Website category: sports
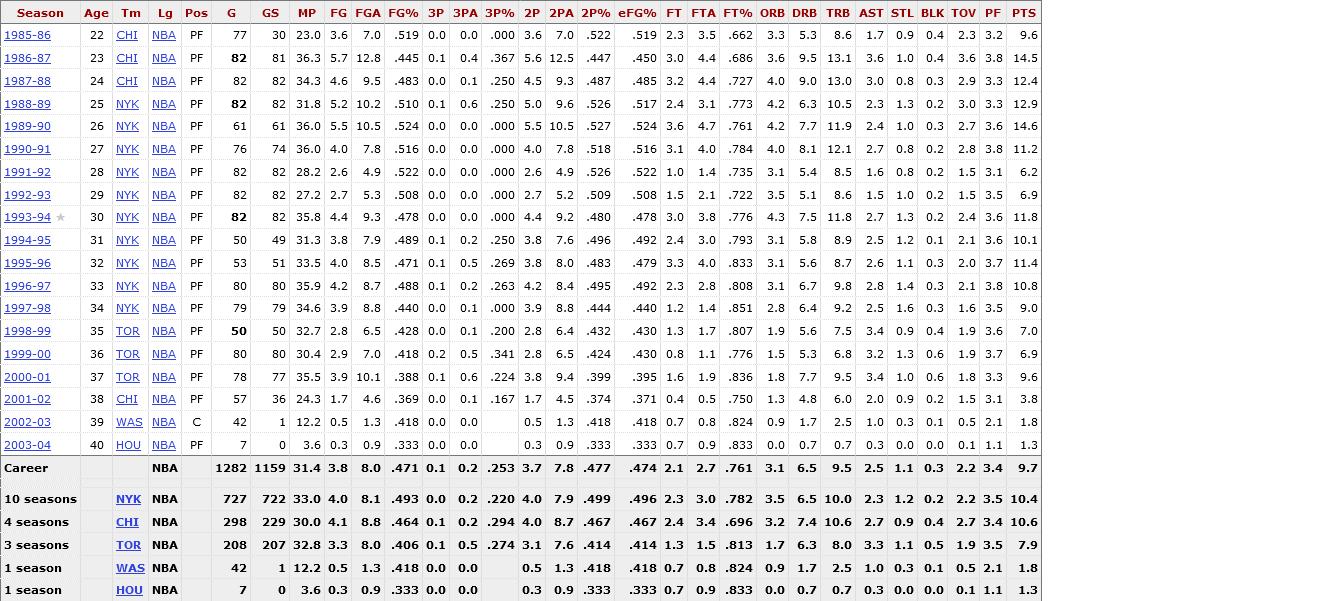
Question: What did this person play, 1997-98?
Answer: PF

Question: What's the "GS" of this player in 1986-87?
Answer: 81

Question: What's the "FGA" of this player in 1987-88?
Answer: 9.5

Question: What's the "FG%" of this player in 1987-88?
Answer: .483

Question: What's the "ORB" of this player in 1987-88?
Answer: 4.0

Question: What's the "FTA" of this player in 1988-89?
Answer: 3.1

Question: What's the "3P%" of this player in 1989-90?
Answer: .000

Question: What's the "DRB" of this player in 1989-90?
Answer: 7.7

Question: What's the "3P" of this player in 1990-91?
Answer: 0.0

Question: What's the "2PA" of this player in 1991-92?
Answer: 4.9

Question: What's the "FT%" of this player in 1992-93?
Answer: .722

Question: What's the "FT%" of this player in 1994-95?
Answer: .793

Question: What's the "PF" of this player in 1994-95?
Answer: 3.6

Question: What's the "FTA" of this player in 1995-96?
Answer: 4.0

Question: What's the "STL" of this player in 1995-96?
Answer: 1.1

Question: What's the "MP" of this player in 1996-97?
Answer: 35.9

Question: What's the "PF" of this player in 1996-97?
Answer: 3.8

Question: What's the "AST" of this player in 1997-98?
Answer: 2.5

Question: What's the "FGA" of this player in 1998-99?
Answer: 6.5

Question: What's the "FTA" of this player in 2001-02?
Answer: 0.5

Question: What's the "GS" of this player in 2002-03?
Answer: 1

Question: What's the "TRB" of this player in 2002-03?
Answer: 2.5

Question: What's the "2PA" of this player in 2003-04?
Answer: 0.9

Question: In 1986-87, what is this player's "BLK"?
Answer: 0.4

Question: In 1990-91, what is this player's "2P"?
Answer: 4.0

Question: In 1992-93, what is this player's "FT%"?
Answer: .722

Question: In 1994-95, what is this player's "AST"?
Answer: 2.5

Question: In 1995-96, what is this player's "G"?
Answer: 53

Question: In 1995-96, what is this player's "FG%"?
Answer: .471

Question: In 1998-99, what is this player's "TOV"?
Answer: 1.9

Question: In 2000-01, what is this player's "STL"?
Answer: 1.0

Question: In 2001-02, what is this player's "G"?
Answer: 57

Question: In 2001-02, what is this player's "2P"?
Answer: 1.7

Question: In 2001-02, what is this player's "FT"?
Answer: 0.4

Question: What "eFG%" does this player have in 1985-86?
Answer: .519

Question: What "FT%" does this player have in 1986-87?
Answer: .686

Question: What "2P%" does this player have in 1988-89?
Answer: .526

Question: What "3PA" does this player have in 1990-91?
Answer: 0.0

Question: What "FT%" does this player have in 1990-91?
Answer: .784

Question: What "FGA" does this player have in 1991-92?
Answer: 4.9

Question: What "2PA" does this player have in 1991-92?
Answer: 4.9

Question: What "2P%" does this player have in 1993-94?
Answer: .480

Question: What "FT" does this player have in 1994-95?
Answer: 2.4

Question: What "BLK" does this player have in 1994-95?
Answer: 0.1

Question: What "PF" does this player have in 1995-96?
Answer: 3.7

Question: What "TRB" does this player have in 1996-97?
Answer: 9.8

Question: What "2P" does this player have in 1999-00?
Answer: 2.8

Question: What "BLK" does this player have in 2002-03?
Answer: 0.1

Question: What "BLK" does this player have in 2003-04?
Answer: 0.0

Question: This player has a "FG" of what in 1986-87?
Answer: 5.7

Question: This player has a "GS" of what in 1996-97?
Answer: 80

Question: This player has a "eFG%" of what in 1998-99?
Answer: .430

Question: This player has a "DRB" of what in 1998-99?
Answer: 5.6

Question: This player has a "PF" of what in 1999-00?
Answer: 3.7

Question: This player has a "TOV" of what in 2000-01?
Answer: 1.8

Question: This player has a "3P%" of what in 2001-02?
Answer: .167

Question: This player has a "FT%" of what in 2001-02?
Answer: .750

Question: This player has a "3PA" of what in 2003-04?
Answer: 0.0

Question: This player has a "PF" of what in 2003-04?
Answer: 1.1

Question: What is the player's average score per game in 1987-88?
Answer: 12.4

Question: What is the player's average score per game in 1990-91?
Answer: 11.2

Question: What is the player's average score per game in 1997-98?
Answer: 9.0

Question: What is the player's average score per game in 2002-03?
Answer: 1.8

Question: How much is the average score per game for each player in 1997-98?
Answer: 9.0